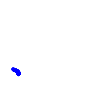
Particle: electron